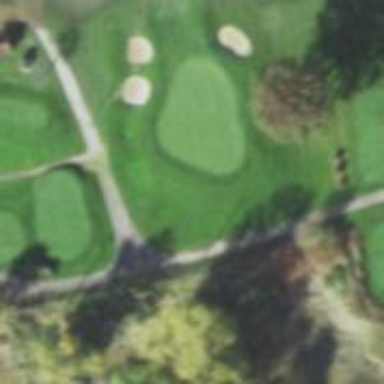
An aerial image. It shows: Path for both roads and golfers.